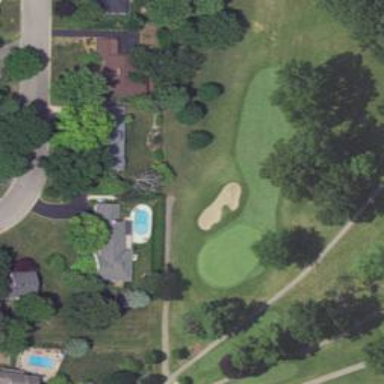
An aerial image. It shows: Golf hole.